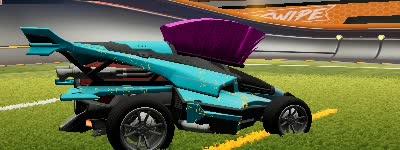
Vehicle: aftershock